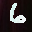
Label: 6